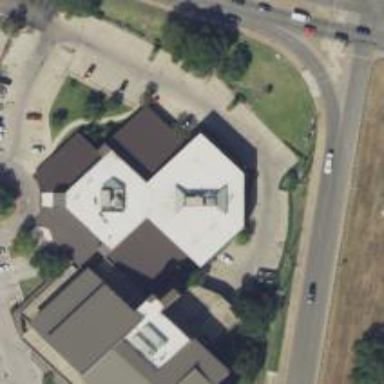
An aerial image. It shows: Clinic.